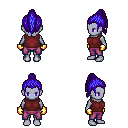
a pixel art fantasy rpg character, female body template, dark elf, purple skin, maroon sleeveless shirt, magenta pants, blue long topknot hairstyle, gold gloves, four views (front, back, left, right), 2x2 character sprite sheet, small pixel art, hard edges, no anti-aliasing